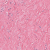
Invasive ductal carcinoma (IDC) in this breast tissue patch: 0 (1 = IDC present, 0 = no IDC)